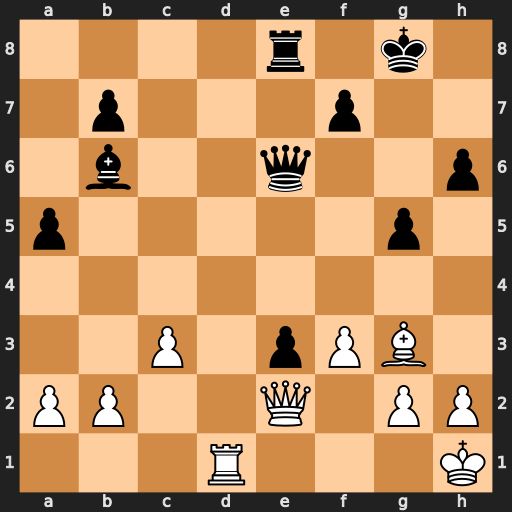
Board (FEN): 4r1k1/1p3p2/1b2q2p/p5p1/8/2P1pPB1/PP2Q1PP/3R3K
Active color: w
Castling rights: -
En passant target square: -
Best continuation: Rd6 Qxa2 Rxb6